Aerial crown-view tile of a tropical tree (Barro Colorado Island, Panama), acquired 20250124:
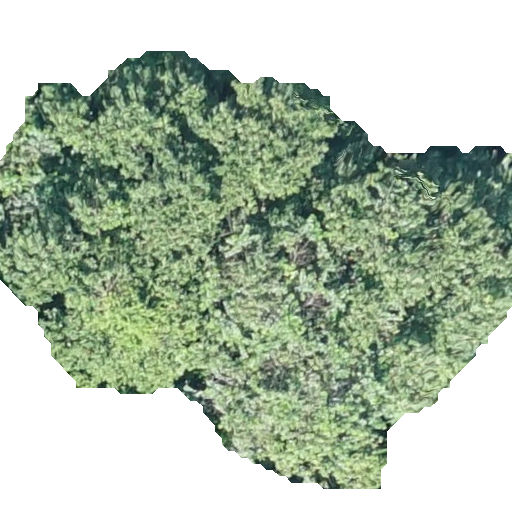
Species: Hieronyma alchorneoides
GBIF accepted scientific name: Hieronyma alchorneoides
Crown area: 237.868 m²